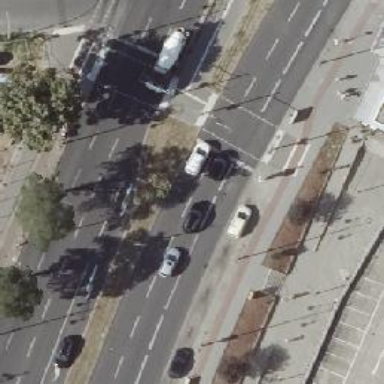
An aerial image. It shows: Taxi stand.